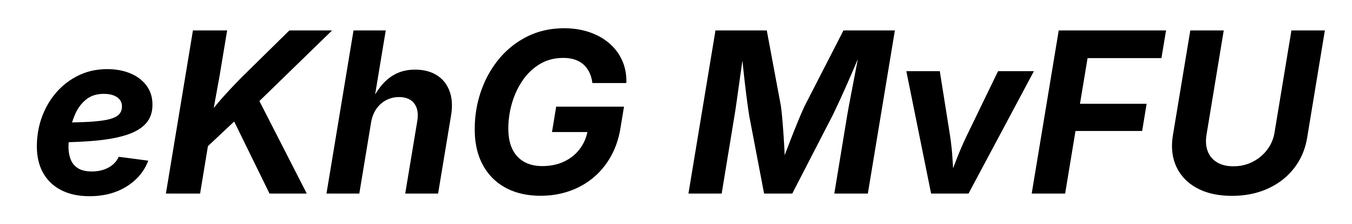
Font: Inter-Italic_Bold_Italic